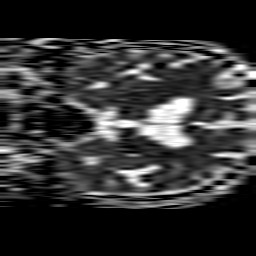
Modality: ADC
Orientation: coronal
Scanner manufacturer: philips
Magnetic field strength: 1.5 T
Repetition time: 3.398 s
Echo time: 0.09411 s